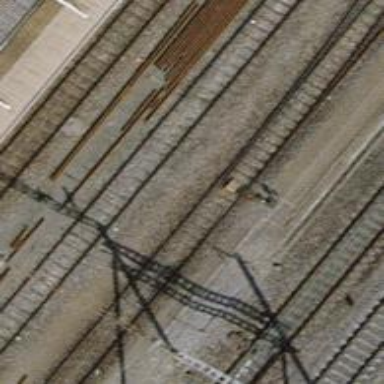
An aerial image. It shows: Railway switch.